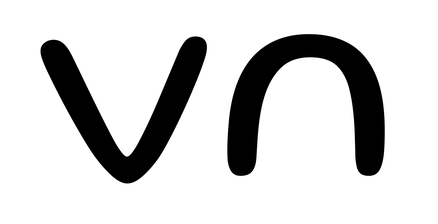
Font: Gluten_Light